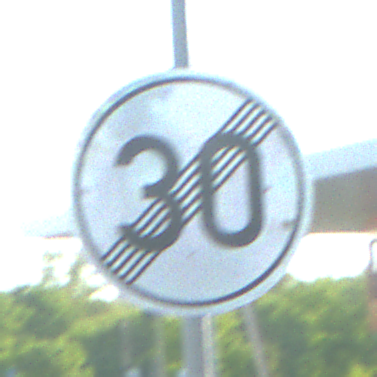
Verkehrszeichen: EndeGeschwindigkeit30
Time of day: MorningAfternoon
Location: Outdoor (Suburban)
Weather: PartlyCloudy
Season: NotSpecified
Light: Natural